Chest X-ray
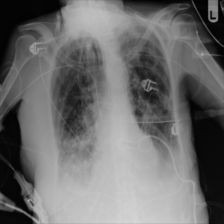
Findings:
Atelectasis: negative
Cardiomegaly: negative
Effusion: positive
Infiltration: negative
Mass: negative
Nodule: negative
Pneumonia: negative
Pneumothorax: negative
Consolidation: negative
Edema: negative
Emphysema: negative
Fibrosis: negative
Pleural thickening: negative
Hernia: negative